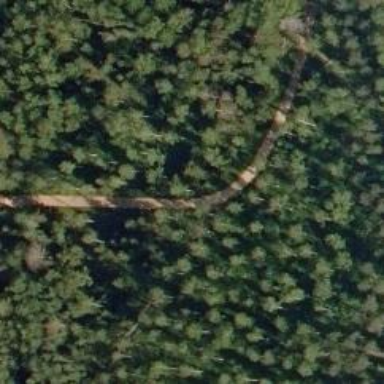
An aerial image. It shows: Path.